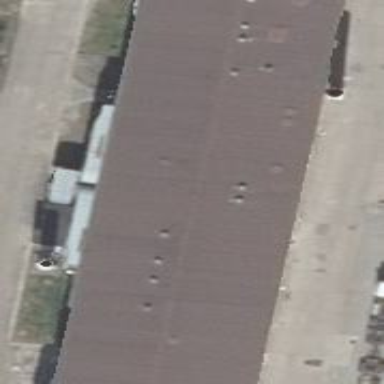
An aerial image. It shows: Industrial building.